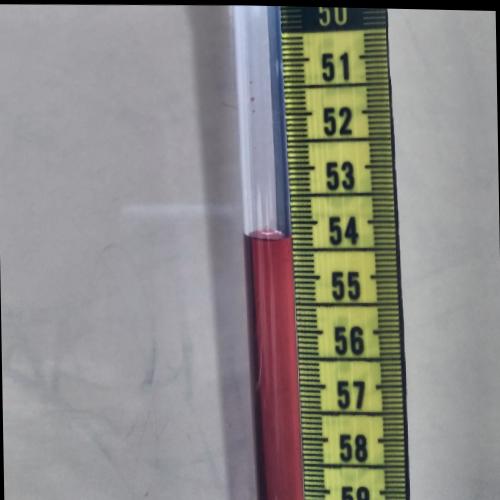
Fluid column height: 54.3 cm